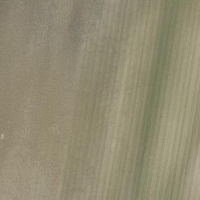
EUNIS habitat code: 52
Species observed at this site:
Columba palumbus